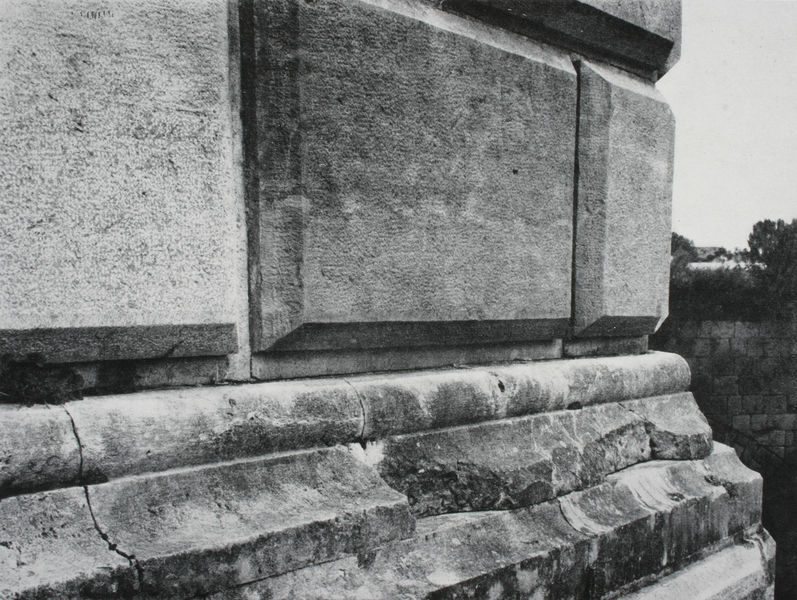
Titel: Rechter Turm, Sockelgesims zwischen dem unteren und oberen Teil der Basis
Künstler: Liphantes
Standort: Capua
Institution: Brückentoranlage
Schlagwörter: baum, blätter, himmel, laub, schatten, weiß, bäume, landschaft, ausschnitt, grau, hintergrund, licht, marmor, profil, schwarz, säule, ausblick, blick, gebäude, haus, wand, architektur, sockel, stein, steine, spiegel, feld, natur, kirche, sträucher, ecke, fassade, risse, mauer, massiv, steinmauer, schaden, detail, gerade, stufen, granit, foto, fotografie, photographie, verfall, fugen, keller, ruine, antike, burg, mauerwerk, schlicht, schwarz-weiss, ruinen, photo, rustika, sims, kaputt, verschränkt, gesims, putz, quader, fuge, sandstein, schloß, antik, griechenland, himel, tempel, basis, block, kanten, riß, wulst, aufnahme, fasssade, monument, akropolis, kassette, bauwerk, rustiziert, kassettierung, steinmetzarbeit, defekt, bossenquader, steinquader, rustica, bossierung, bosse, bruch, abgefast, beschädigt, base, gerissen, auschnitt, werkstein, feldstein, ausgebrochen, turmanlage, fotofgrafie, quadar, gefast, gebäudeecke, markor, sockel#landschaft, spiegelquader, rundkehle